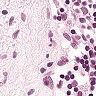
Metastatic tissue present: no